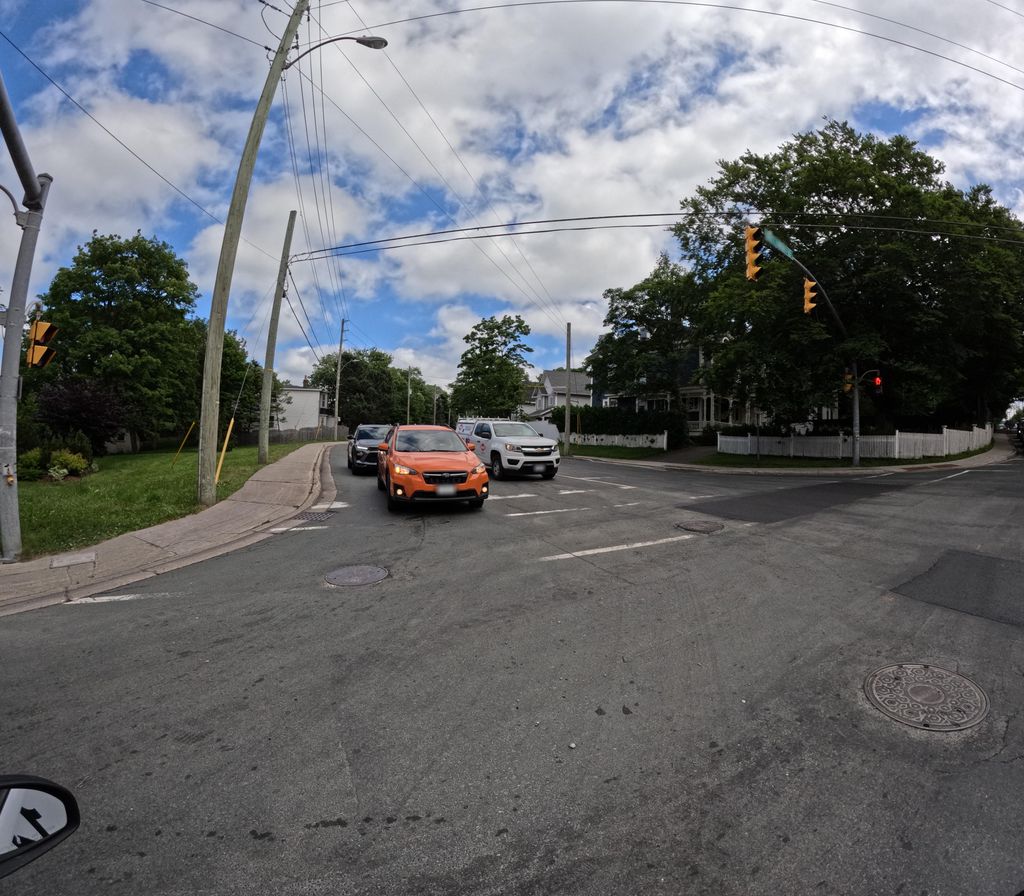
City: st_johns